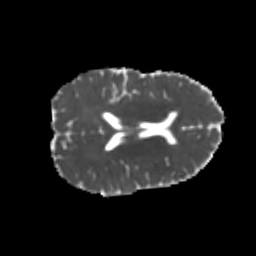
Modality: MD
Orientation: axial
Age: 24
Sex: female
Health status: healthy
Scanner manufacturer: philips
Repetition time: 7.388 s
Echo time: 0.08599 s